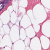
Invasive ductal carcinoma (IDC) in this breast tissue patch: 0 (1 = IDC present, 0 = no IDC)